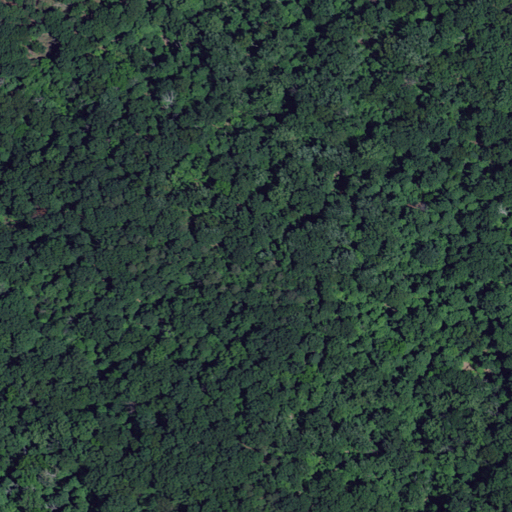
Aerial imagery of mountain in Kentucky named Holsclaw Hill containing deciduous forest and mixed forest